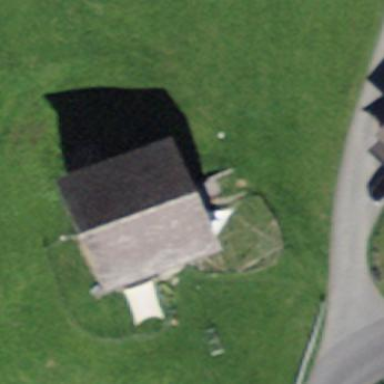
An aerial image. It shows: Rural barn.